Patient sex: M
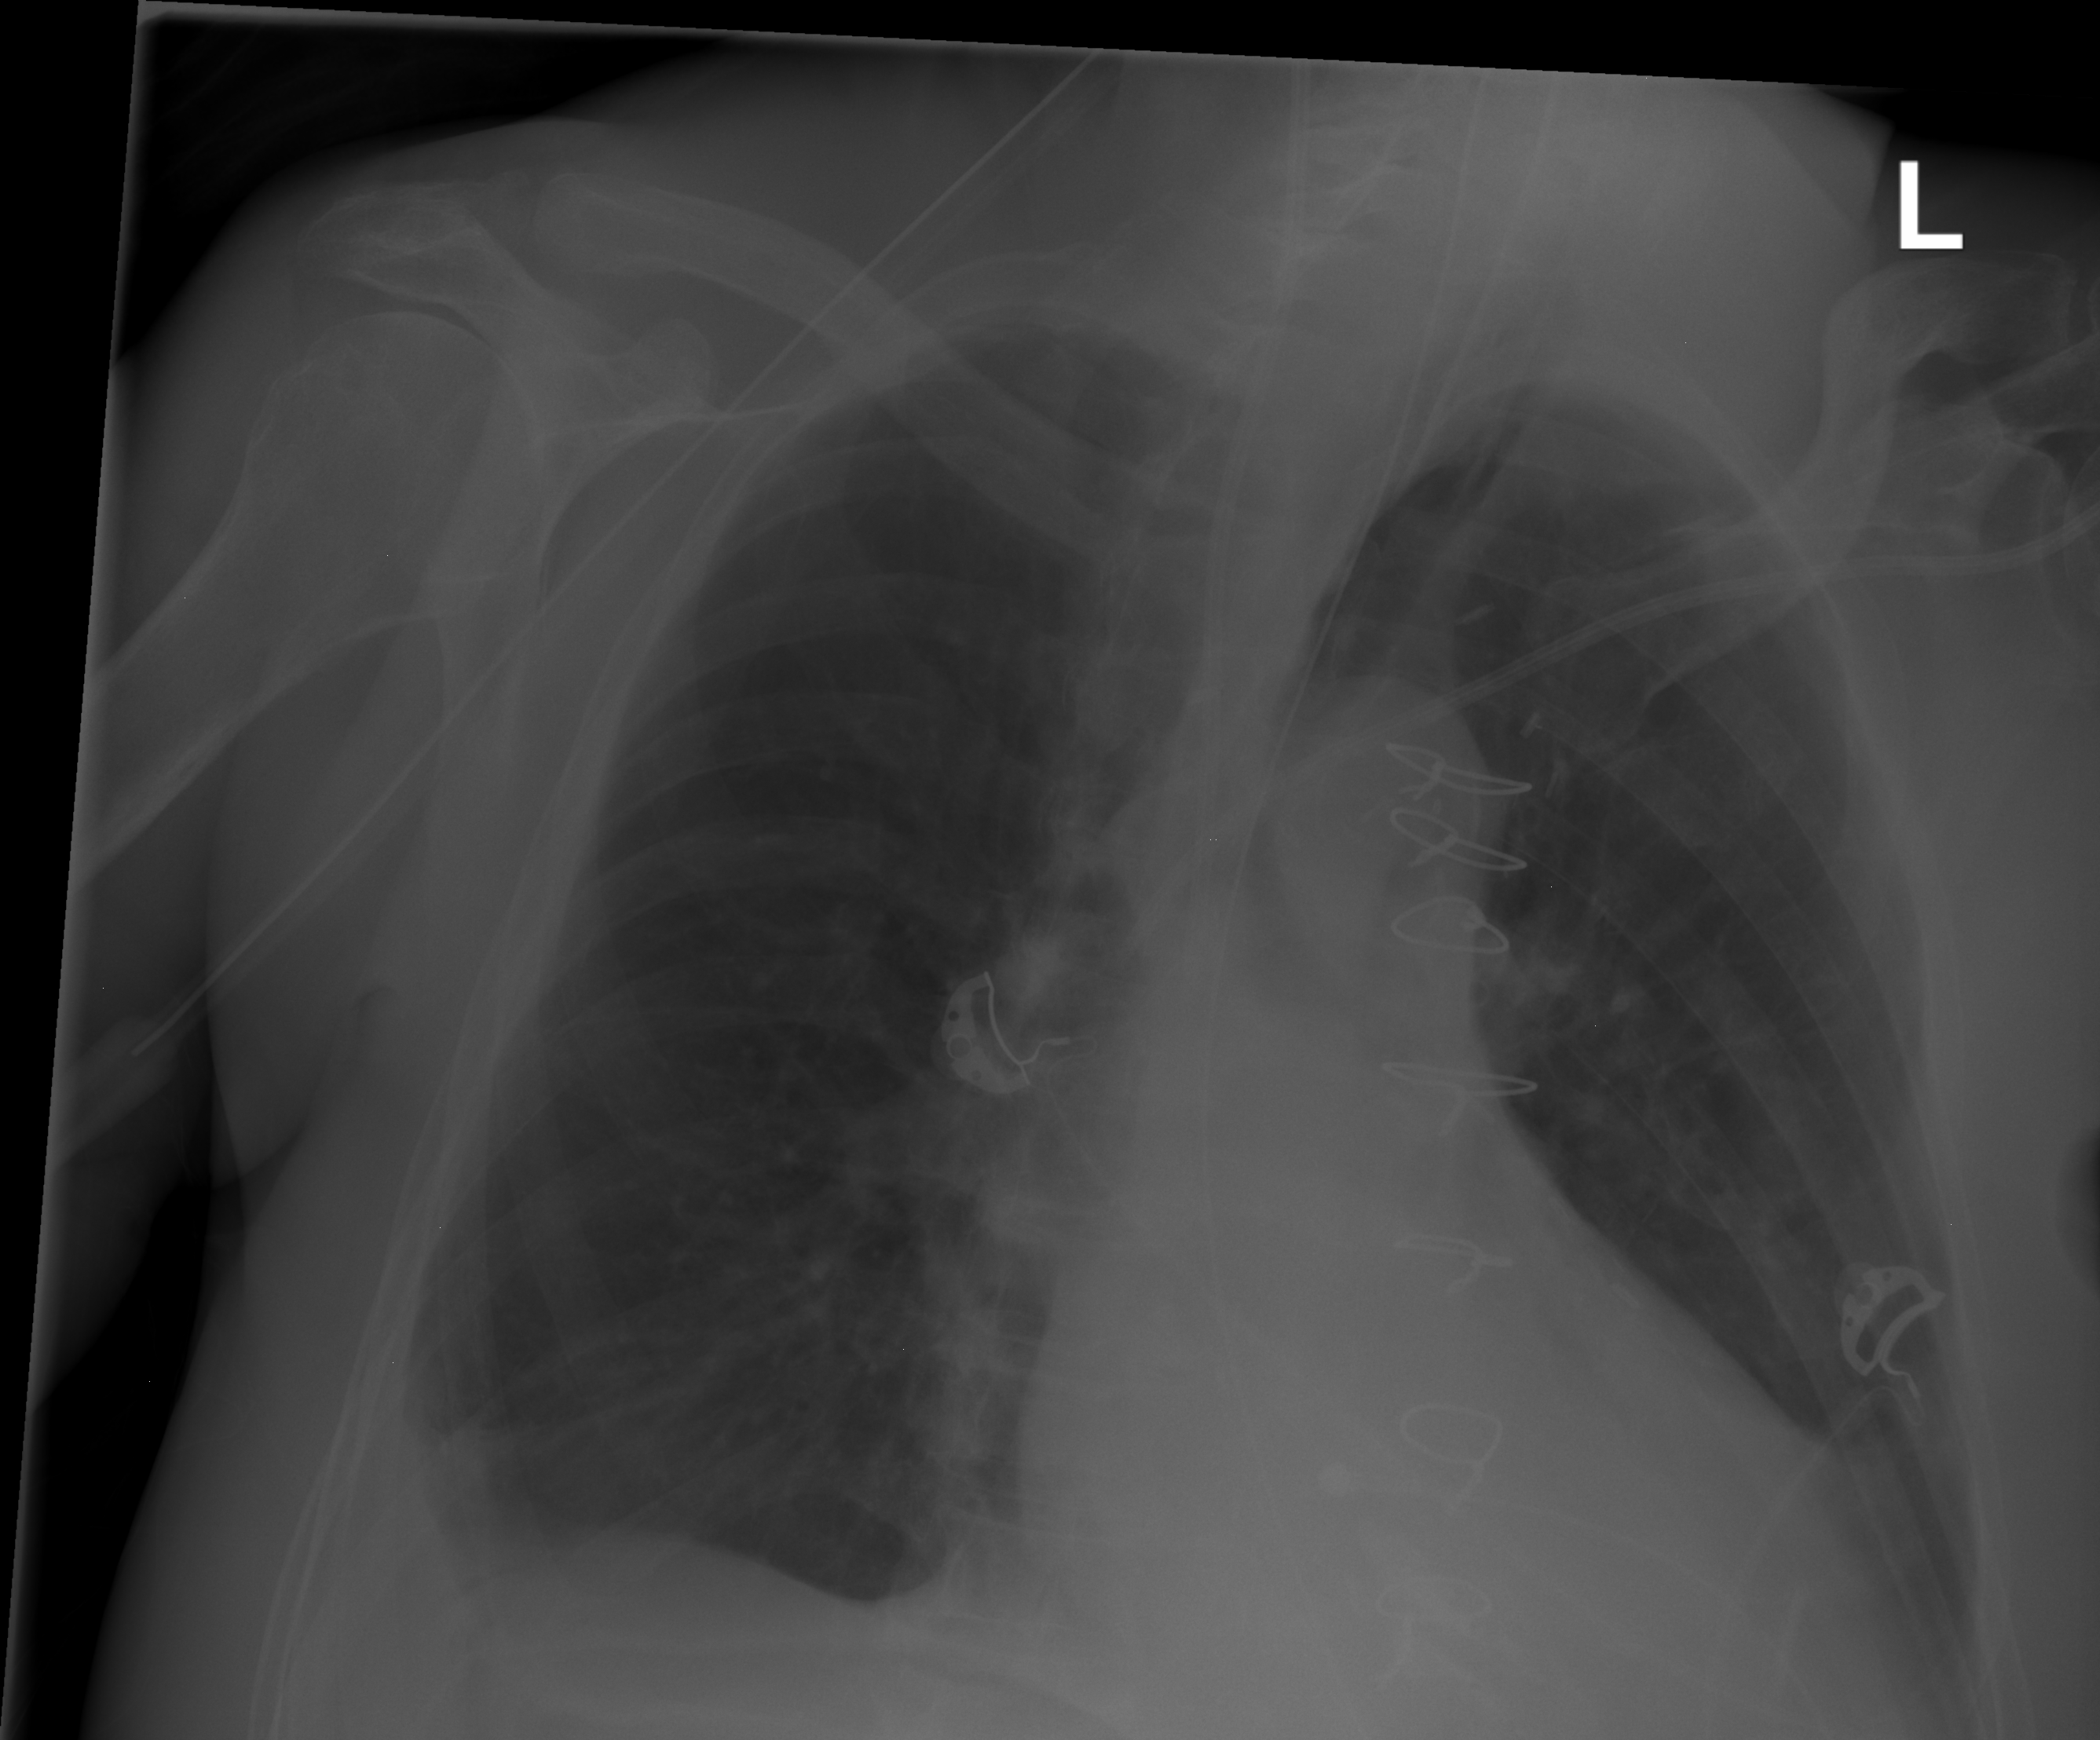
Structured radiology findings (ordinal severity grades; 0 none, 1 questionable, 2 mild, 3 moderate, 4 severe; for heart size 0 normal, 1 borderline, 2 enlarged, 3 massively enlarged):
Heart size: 0
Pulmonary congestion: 0
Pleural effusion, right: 2
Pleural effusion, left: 0
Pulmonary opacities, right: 0
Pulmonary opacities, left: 0
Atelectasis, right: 0
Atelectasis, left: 0